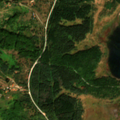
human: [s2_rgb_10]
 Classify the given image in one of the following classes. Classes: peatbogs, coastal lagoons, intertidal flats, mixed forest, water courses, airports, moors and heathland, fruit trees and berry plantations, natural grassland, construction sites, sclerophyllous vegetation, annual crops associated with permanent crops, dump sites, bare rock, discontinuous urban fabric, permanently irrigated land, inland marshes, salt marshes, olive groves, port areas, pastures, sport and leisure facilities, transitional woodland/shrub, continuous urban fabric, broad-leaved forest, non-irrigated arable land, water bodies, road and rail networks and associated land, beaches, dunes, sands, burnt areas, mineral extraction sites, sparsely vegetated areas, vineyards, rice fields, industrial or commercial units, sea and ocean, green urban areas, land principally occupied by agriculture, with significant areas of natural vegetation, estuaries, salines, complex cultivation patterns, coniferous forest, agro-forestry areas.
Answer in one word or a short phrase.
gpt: broad-leaved forest, coniferous forest, mixed forest, natural grassland, transitional woodland/shrub, water bodies